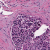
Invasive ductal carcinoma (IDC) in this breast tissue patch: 0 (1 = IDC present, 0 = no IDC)